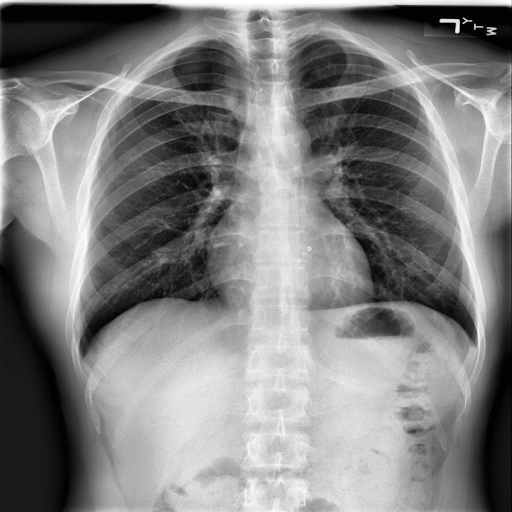
Finding: NORMAL